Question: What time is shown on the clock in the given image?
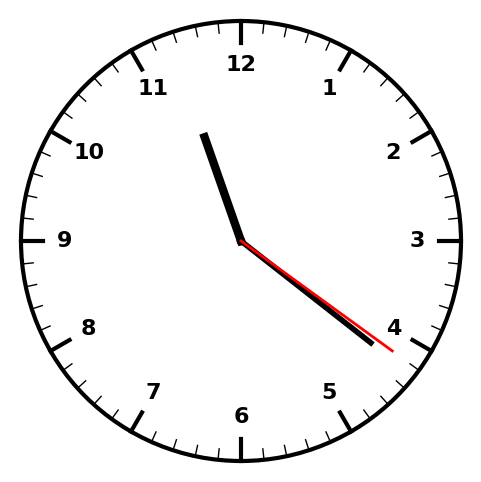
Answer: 11:21:21